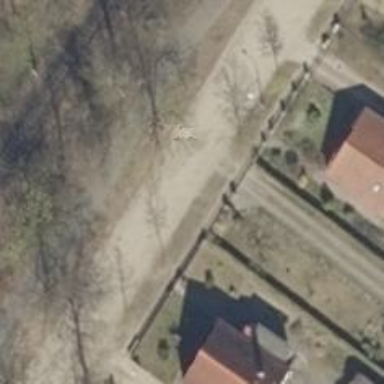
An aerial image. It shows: Residential road with compacted surface.